Question: This is my first time using Three20 and I am trying to add a TTStyledTextLabel to my TTTableViewCell using the following code:
'''
@interface ConvoreCell : TTTableViewCell{
TTStyledTextLabel * tt_title;
UITextView * title;
UILabel * detailed;
}
@property (nonatomic, retain) IBOutlet UITextView * title;
@property (nonatomic, retain) IBOutlet UILabel * detailed;
@property (nonatomic, retain) TTStyledTextLabel * tt_title;
@end
- (id)initWithFrame:(CGRect)frame reuseIdentifier:(NSString *)reuseIdentifier {
if (self == [super initWithFrame:frame reuseIdentifier:reuseIdentifier]) {
// Initialization code
tt_title = [[TTStyledTextLabel alloc] init];
tt_title.font = [UIFont systemFontOfSize:15];
[self.contentView addSubview:tt_title];
}
return self;
}
- (void)layoutSubviews {
[super layoutSubviews];
CGRect frame = tt_title.frame;
frame.size.width = 640;
frame.size.height = tt_title.text.height;
frame.origin.x = 45;
frame.origin.y = 5;
tt_title.frame = frame;
}
and in my TTTableView I have:
- (CGFloat)tableView:(UITableView *)tableView heightForRowAtIndexPath:(NSIndexPath *)indexPath
{
CGFloat titleHeight = [TTStyledText textFromXHTML:[[self.posts objectAtIndex:indexPath.row] message] lineBreaks:YES URLs:YES].height;
//NSLog(@"HEIGHT IS %f", titleHeight);
return titleHeight + 20;
}
- (UITableViewCell *)tableView:(UITableView *)tableView cellForRowAtIndexPath:(NSIndexPath *)indexPath
{
static NSString *CellIdentifier = @"ConvoreCell";
ConvoreCell *cell = (ConvoreCell *) [tableView dequeueReusableCellWithIdentifier:CellIdentifier];
if (cell == nil) {
cell = [[[ConvoreCell alloc] initWithFrame:CGRectZero reuseIdentifier:CellIdentifier] autorelease];
}
TTImageView * avatar = [[TTImageView alloc] initWithFrame:CGRectMake(cell.frame.origin.x+5, cell.frame.origin.y+5, 40, 40)];
avatar.urlPath = [[[self.posts objectAtIndex:indexPath.row] creator] img];
avatar.userInteractionEnabled = YES;
avatar.tag = indexPath.row;
[cell addSubview:avatar];
cell.tt_title.text = [TTStyledText textFromXHTML:[[self.posts objectAtIndex:indexPath.row] message] lineBreaks:YES URLs:YES];
}
'''
However, the layout is messy as hell. Why is this?

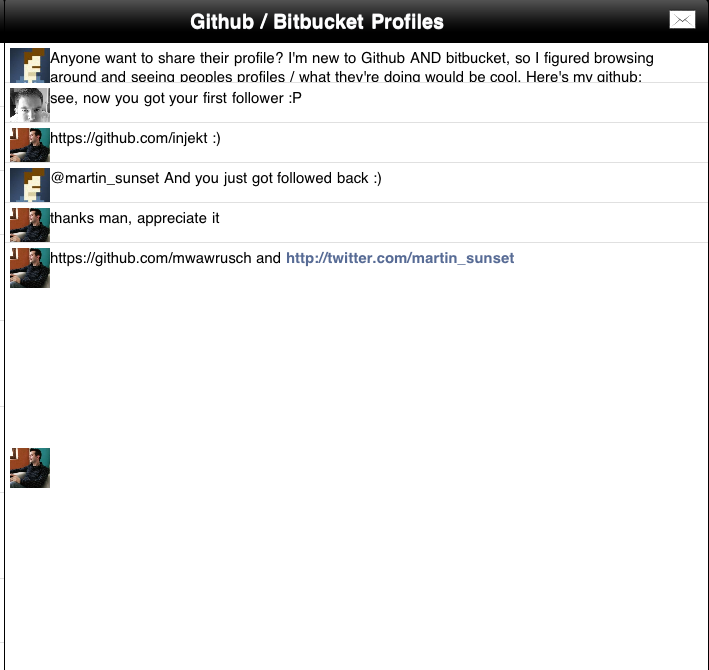
Answer: I cannot find anything wrong with your code.
Looking at the image, what strikes me is that the last row which is correcly displayed contains a link.
What I suspect is that it could be some bug in 'TTStyledText', which in my experience is not really suitable for displaying full HTML.
Could you try and confirm (or dismiss) this hypothesis? Is always so that a url in a row will make it "go crazy"?
In any case, it will help to set a breakpoint on (or an 'NSLog' after) the line
'''
cell.tt_title.text = [TTStyledText textFromXHTML:[[self.posts objectAtIndex:indexPath.row] message] lineBreaks:YES URLs:YES];
'''
and check what is going in 'cell.tt_title.text'.